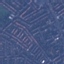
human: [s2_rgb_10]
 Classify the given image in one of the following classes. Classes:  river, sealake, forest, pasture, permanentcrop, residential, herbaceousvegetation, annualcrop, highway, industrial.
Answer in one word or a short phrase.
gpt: Residential